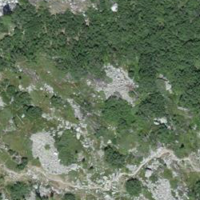
EUNIS habitat code: 31
Species observed at this site:
Hesperia comma
Fabriciana niobe
Podisma pedestris
Gomphocerippus rufus